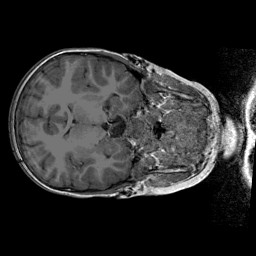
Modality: T1w
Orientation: axial
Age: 10
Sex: male
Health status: ill